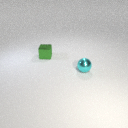
small cyan metal sphere in front of small green metal cube